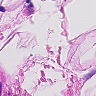
Metastatic tissue present: no